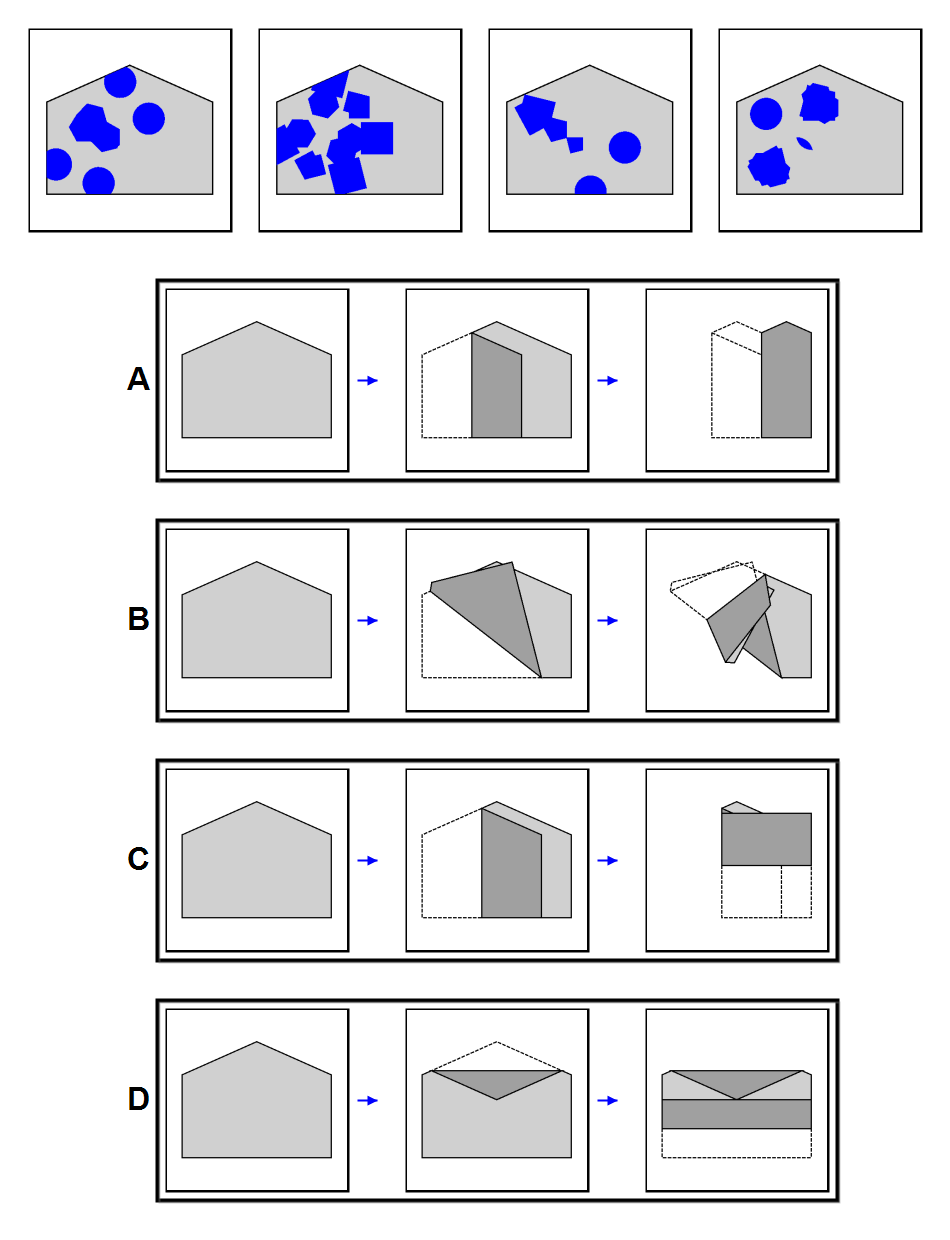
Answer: B